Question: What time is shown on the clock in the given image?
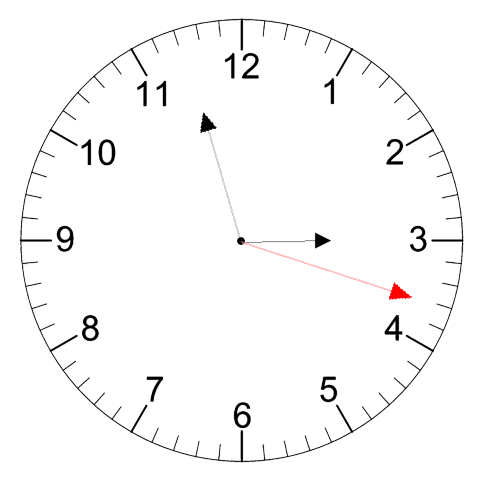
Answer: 02:57:18